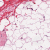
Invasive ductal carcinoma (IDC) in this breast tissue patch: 0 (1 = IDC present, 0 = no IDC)